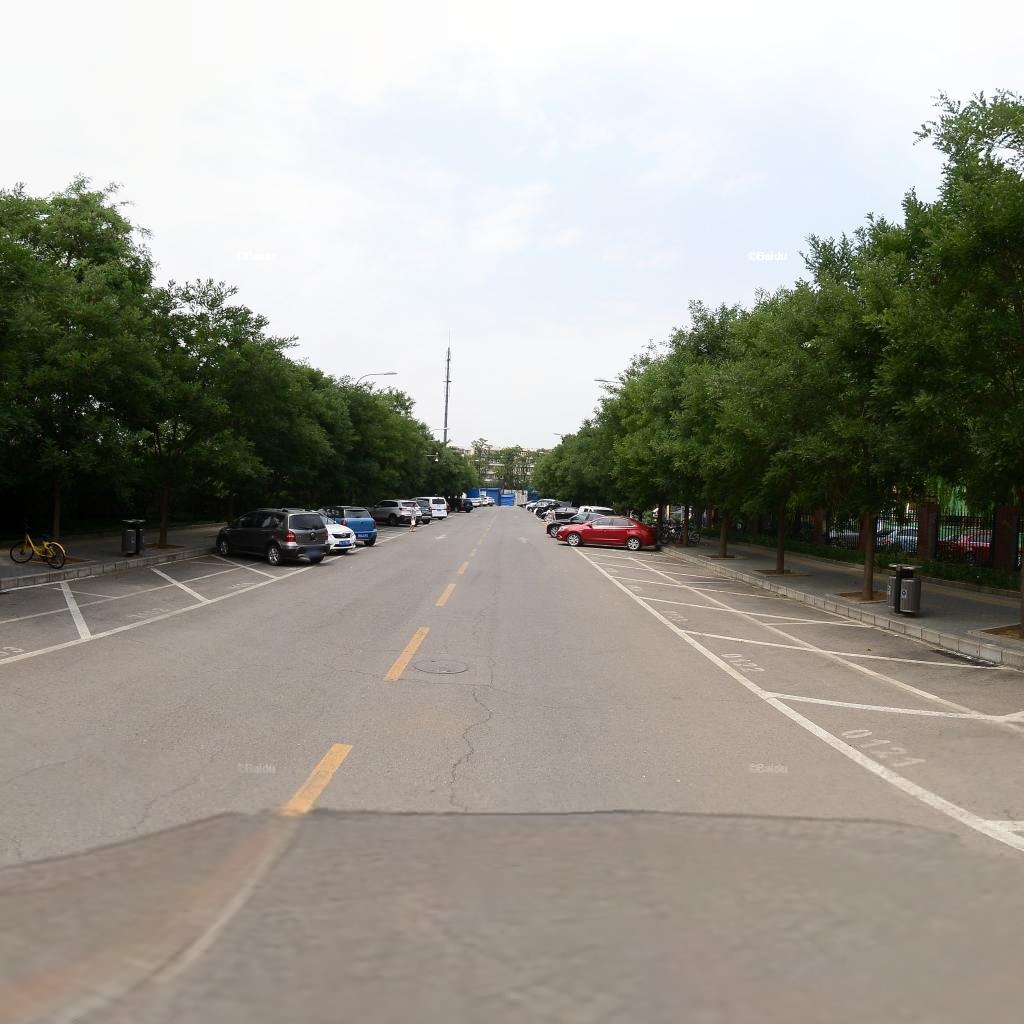
Region: Haidian
Road damage annotations: longitudinal crack, longitudinal crack, longitudinal crack, manhole cover, transverse crack